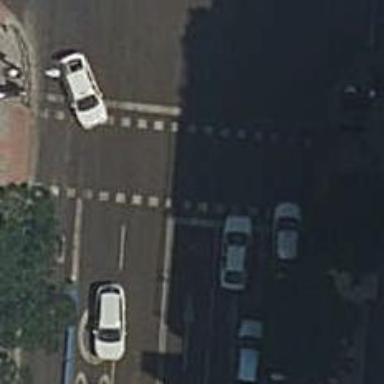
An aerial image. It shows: Crossing with traffic signals.